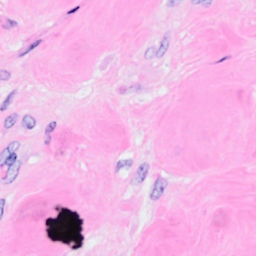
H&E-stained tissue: Breast